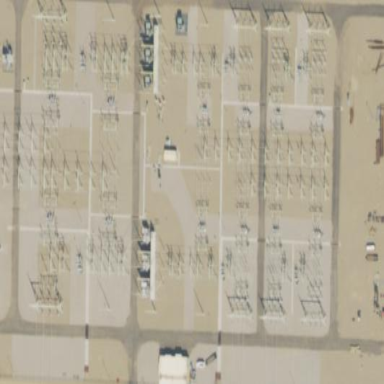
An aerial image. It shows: Outdoor substation at the transmission level.